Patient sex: F
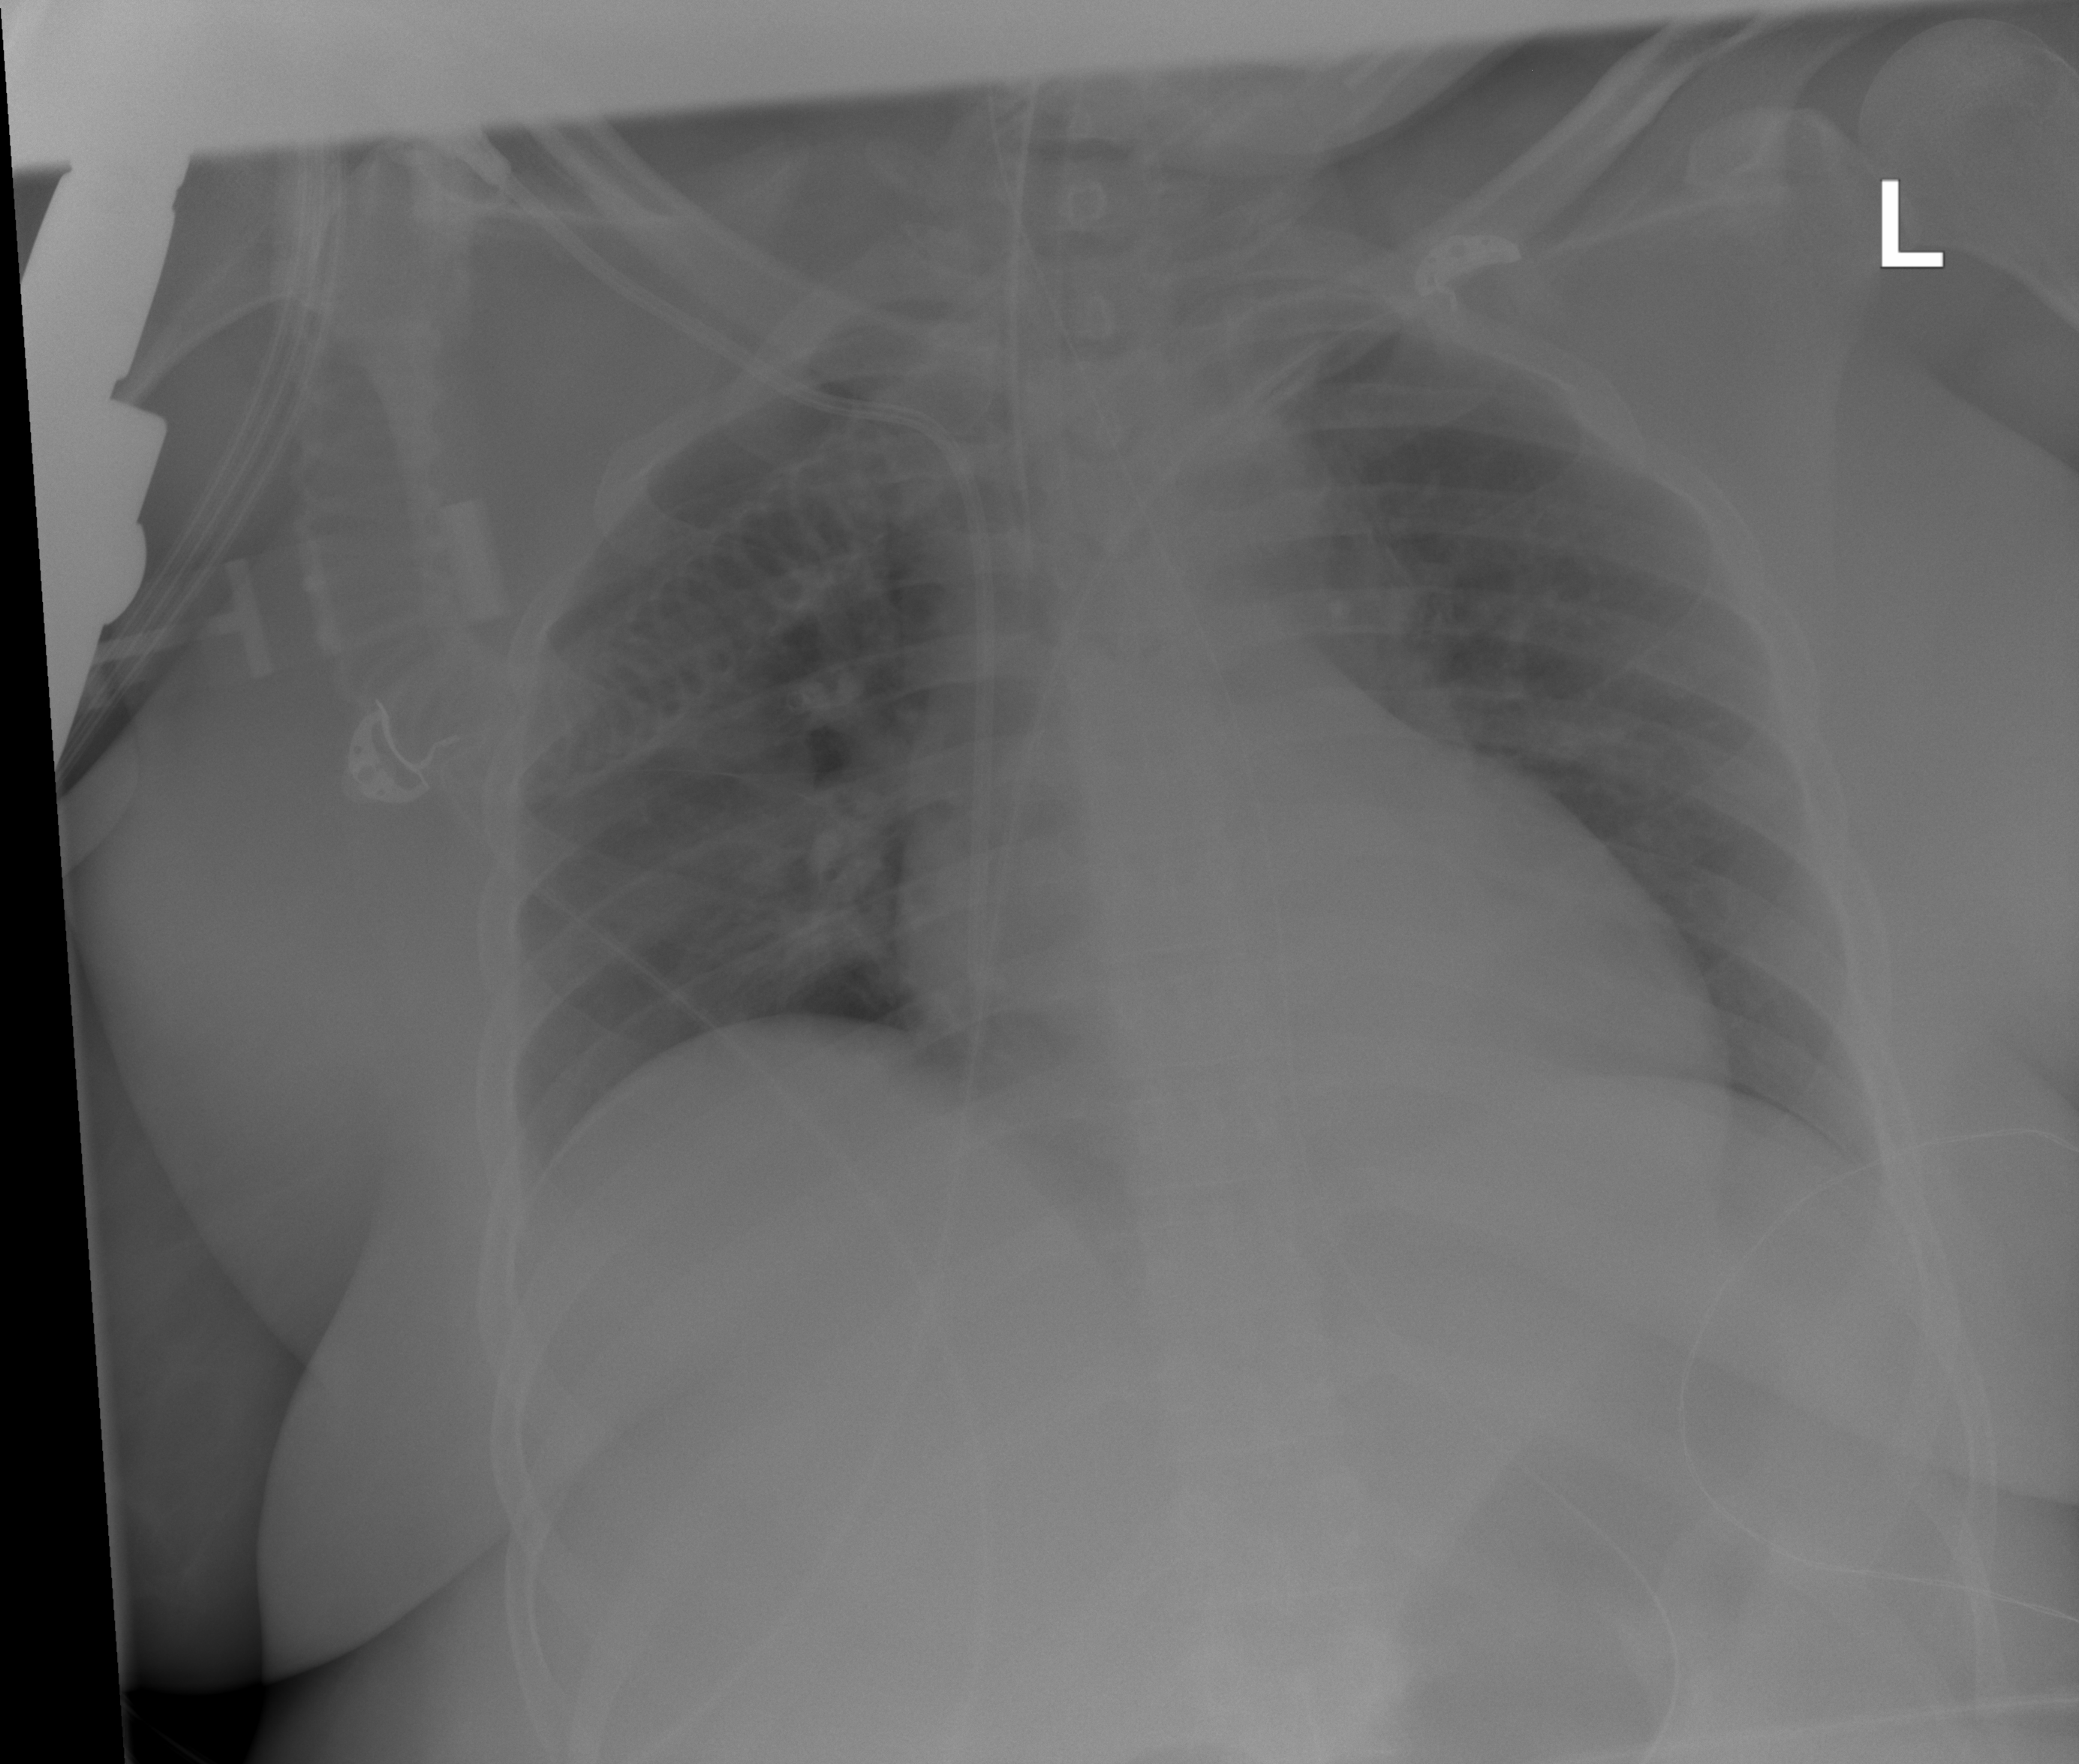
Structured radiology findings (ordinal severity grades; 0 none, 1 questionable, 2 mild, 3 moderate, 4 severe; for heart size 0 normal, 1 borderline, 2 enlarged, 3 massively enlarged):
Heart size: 1
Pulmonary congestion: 0
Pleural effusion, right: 0
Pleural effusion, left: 2
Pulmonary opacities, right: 2
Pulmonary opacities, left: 0
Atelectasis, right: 0
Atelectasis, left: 0